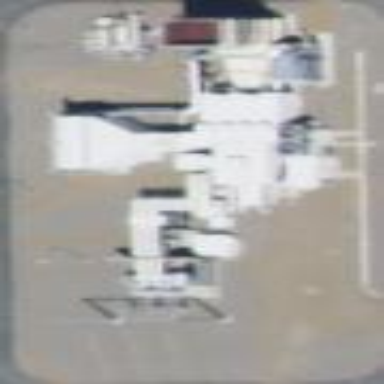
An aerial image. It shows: Generator is pictured.